Question: I have a problem with a curl request in my php script that i have uploaded on my dedicated webserver. I know that this curl request work fine, because i have already tested on my local machine. I think this the problem come from my apache configuration or on my DNS. But i am not sure.
When i use 'curl_setopt($ch, CURLOPT_VERBOSE, true);' i get the following error message in my test_curlog.log on my dedicated server:
'''
* Rebuilt URL to: http://example.org/
* Hostname was NOT found in DNS cache
* Hostname was NOT found in DNS cache
'''
Here is the code that i use:
'''
<?php
var_dump("MULTI CURL REQUEST");
$error_curl_log = __DIR__ . '/../../../../web/test_curlog.log';
$fp = fopen($error_curl_log, 'a+');
// Creation des ressources cURL
$ch2 = curl_init();
$ch3 = curl_init();
// Definit l'URL ainsi que d'autres options
curl_setopt($ch2, CURLOPT_URL, "http://example.org");
curl_setopt($ch2, CURLOPT_HEADER, 0);
curl_setopt($ch2, CURLOPT_VERBOSE, true); //For debug
curl_setopt($ch2, CURLOPT_STDERR, $fp);
curl_setopt($ch3, CURLOPT_URL, "https://www.googleapis.com/language/translate/v2?key=INSERT-YOUR-KEY&source=en&target=de&q=Hello%20world");
curl_setopt($ch3, CURLOPT_HEADER, 0);
curl_setopt($ch3, CURLOPT_VERBOSE, true); //For debug
curl_setopt($ch3, CURLOPT_STDERR, $fp);
// Creation du gestionnaire multiple
$mh = curl_multi_init();
// Ajoute les deux gestionnaires
curl_multi_add_handle($mh, $ch2);
curl_multi_add_handle($mh, $ch3);
$active = null;
// Execute le gestionnaire
do {
$mrc = curl_multi_exec($mh, $active);
} while ($mrc == CURLM_CALL_MULTI_PERFORM);
while ($active && $mrc == CURLM_OK) {
if (curl_multi_select($mh) != -1) {
do {
$mrc = curl_multi_exec($mh, $active);
} while ($mrc == CURLM_CALL_MULTI_PERFORM);
}
}
// Ferme les gestionnaires
curl_multi_remove_handle($mh, $ch2);
curl_multi_remove_handle($mh, $ch3);
curl_multi_close($mh);
die;
'''
On my local machine i get this response on my browser:

So i should get the same on my dedicated server but i get this error: 'Maximum execution time of 60 seconds exceeded' because the curl request doesn't seem to find the url.
Any help will be appreciate.
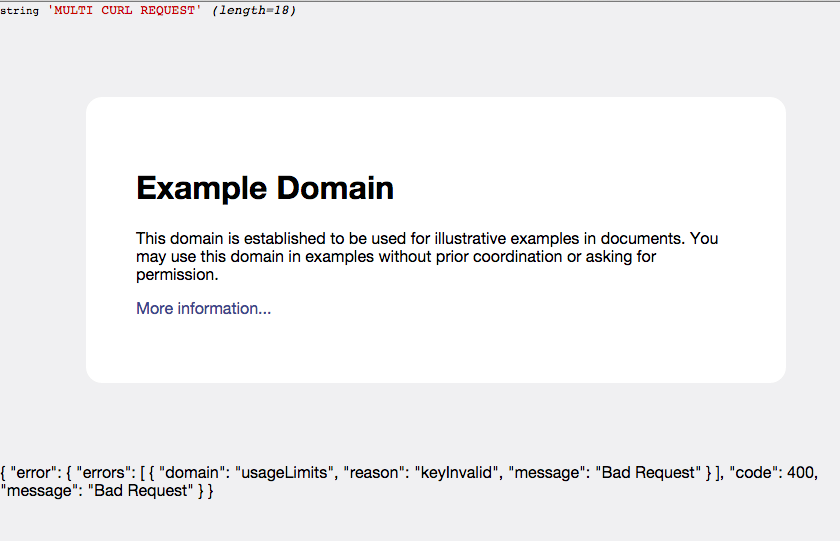
Answer: Finally, i found the solution. It consist to add this condition in the while loop:
'''
$mrc === CURLM_CALL_MULTI_PERFORM || $active
'''
Like this:
'''
$active = null;
// Execute le gestionnaire
do {
$mrc = curl_multi_exec($mh, $active);
// Verification des erreurs
if($mrc > 0) {
// Affiche le message d'erreur
echo "ERREUR !
" . curl_multi_strerror($mrc);
}
} while ($mrc === CURLM_CALL_MULTI_PERFORM || $active);
while ($active && $mrc == CURLM_OK) {
if (curl_multi_select($mh) != -1) {
do {
$mrc = curl_multi_exec($mh, $active);
} while ($mrc == CURLM_CALL_MULTI_PERFORM);
}
}
'''
I don't know why but it works